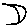
Label: moon